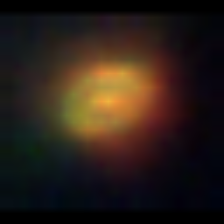
Taxon: NanoPlankton
Group: Other